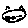
Label: cat